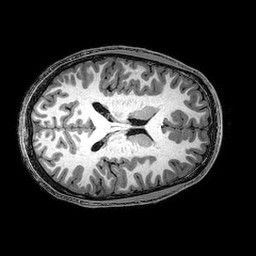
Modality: T1w
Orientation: axial
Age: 20
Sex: male
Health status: healthy
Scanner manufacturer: philips
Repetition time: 0.008238 s
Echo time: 0.00378 s